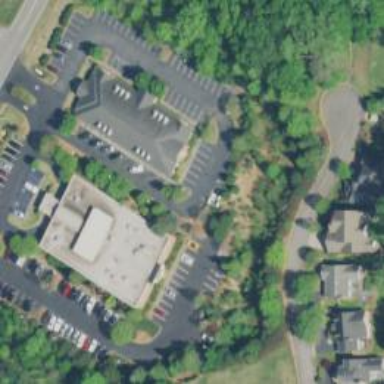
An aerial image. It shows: Clinic building providing healthcare services.